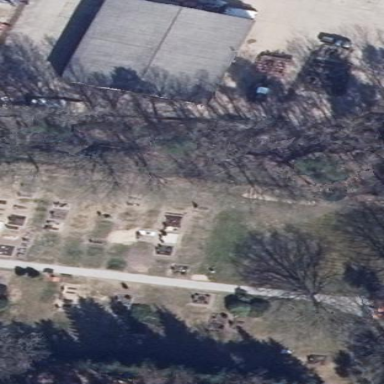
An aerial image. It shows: Cemetery.